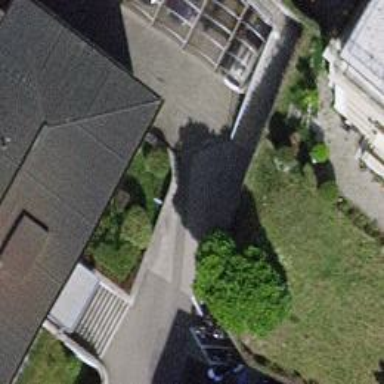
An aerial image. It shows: Driveway leading to service road.